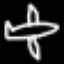
Label: airplane